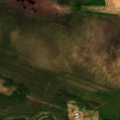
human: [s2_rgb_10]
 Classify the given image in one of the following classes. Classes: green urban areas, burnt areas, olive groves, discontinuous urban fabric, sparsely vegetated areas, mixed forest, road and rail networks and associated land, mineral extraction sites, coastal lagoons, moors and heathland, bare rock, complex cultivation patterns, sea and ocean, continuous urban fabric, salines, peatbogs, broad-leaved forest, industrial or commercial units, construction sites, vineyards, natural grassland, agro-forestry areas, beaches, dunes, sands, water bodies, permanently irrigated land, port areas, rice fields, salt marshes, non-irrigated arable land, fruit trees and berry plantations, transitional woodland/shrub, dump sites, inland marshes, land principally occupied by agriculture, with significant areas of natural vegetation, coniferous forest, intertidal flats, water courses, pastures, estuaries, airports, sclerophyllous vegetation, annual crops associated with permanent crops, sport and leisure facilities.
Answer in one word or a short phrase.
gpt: land principally occupied by agriculture, with significant areas of natural vegetation, transitional woodland/shrub, peatbogs